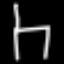
Label: chair